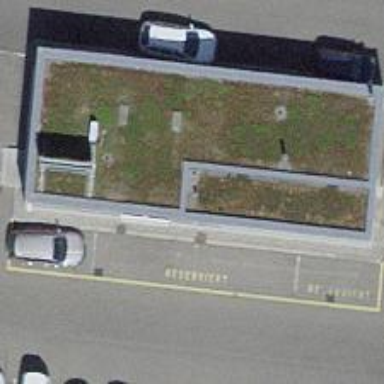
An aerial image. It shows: Car rental service.